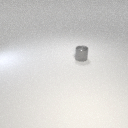
small gray metal cylinder